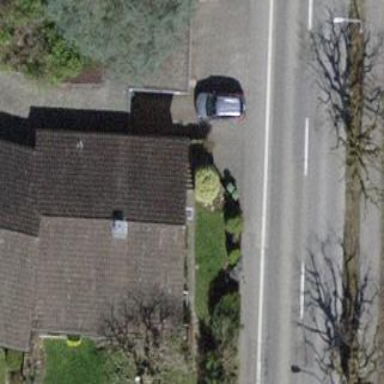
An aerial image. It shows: Semi-detached house.